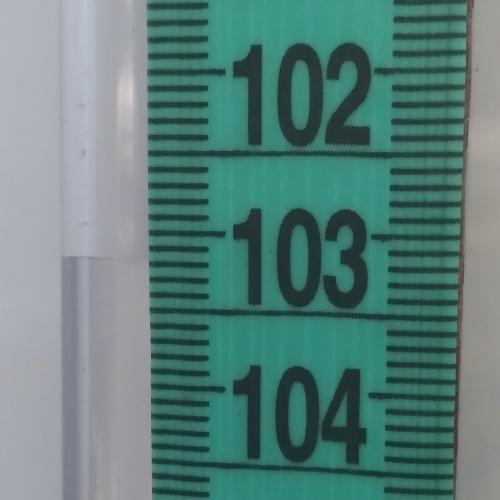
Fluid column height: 103.2 cm